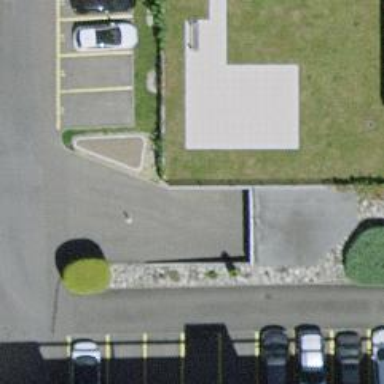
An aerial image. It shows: Parking area.